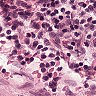
Metastatic tissue present: no